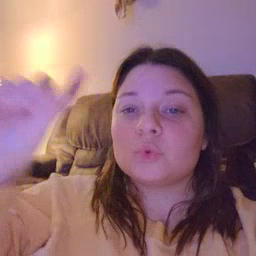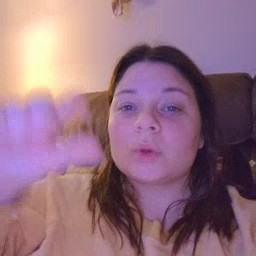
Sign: moon